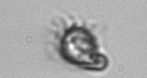
Label: Paratontonia_gracillima